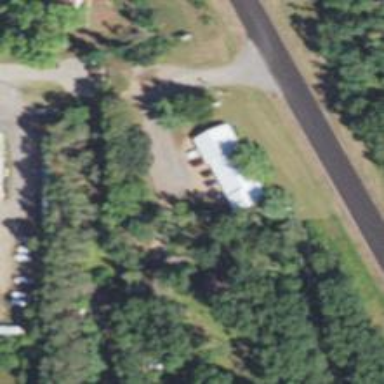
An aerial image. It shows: Veterinary facility.